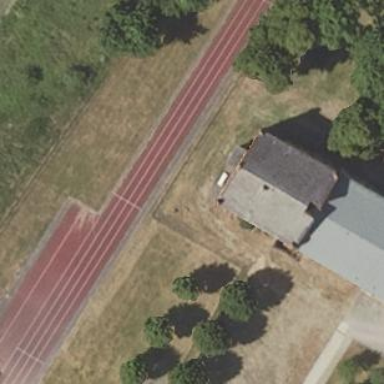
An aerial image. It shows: Track in leisure land.